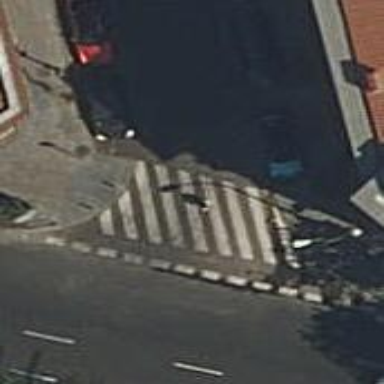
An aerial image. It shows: Marked crossing on the road.